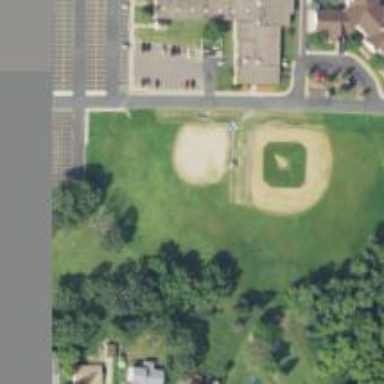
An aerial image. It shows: Baseball pitch for leisure and sports activities.